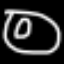
Label: donut